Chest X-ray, PA view. Patient: 33 years old, sex F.
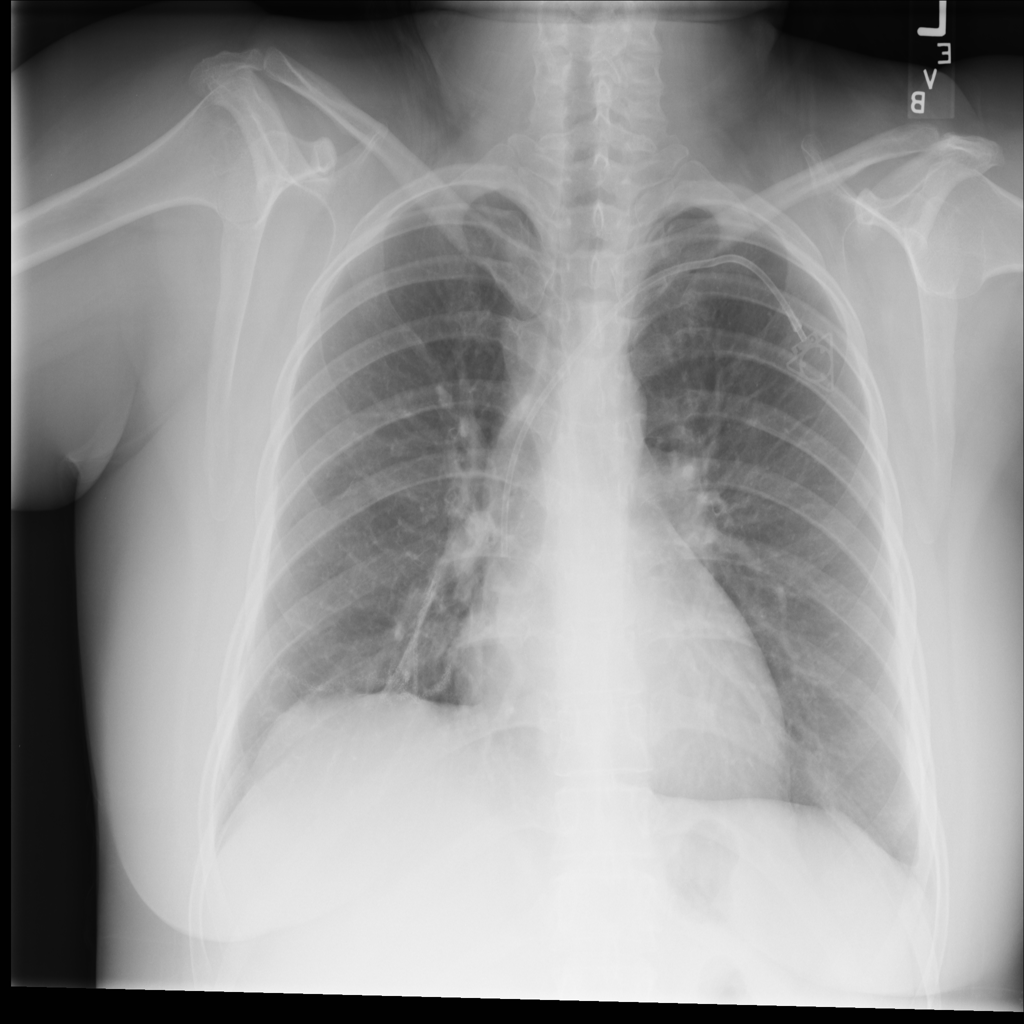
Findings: No Finding